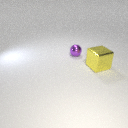
small purple metal sphere to the left of large yellow metal cube